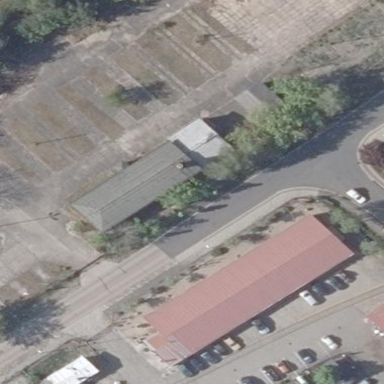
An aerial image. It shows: Building.